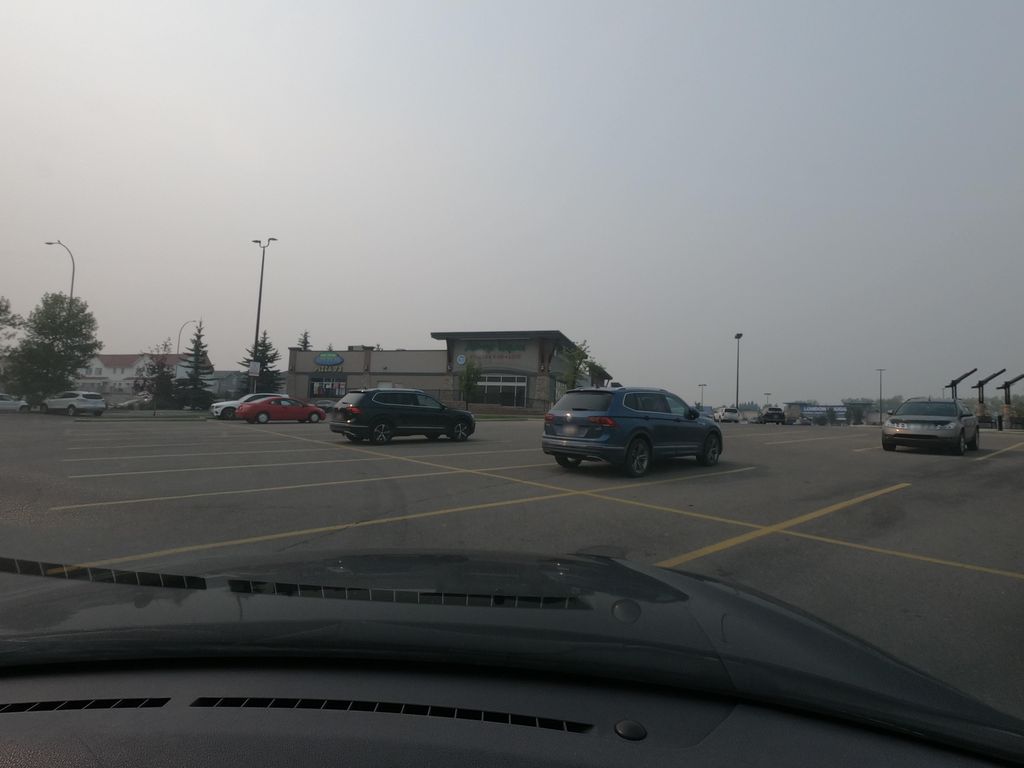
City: calgary